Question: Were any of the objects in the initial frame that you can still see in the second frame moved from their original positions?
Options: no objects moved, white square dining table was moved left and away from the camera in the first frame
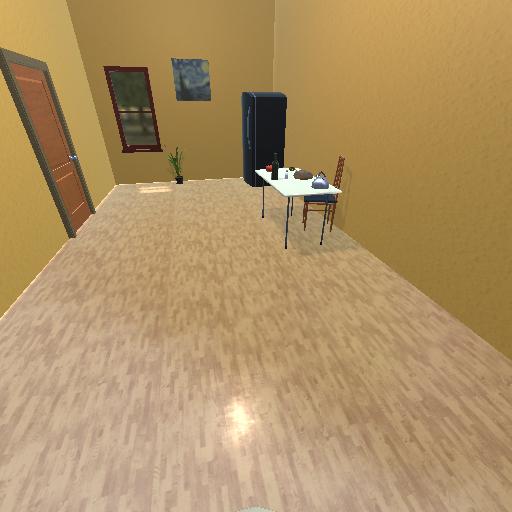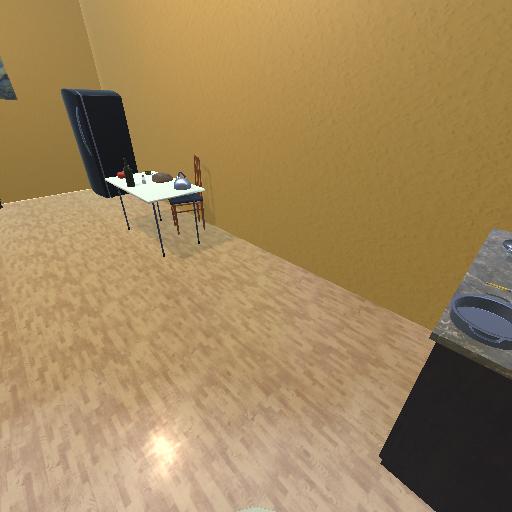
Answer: no objects moved